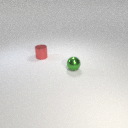
small red metal cylinder to the left of small green metal sphere